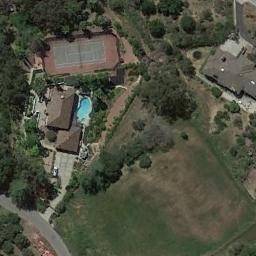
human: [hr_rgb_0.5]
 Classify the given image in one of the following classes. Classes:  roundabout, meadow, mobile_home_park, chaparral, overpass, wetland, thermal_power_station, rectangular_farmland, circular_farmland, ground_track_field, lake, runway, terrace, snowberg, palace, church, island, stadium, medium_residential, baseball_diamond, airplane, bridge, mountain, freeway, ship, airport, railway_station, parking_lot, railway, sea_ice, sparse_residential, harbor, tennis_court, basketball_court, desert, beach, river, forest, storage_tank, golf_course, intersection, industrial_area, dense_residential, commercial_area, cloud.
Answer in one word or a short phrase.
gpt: tennis_court